Chest X-ray. View position: PA
Patient age: 80
Patient sex: M
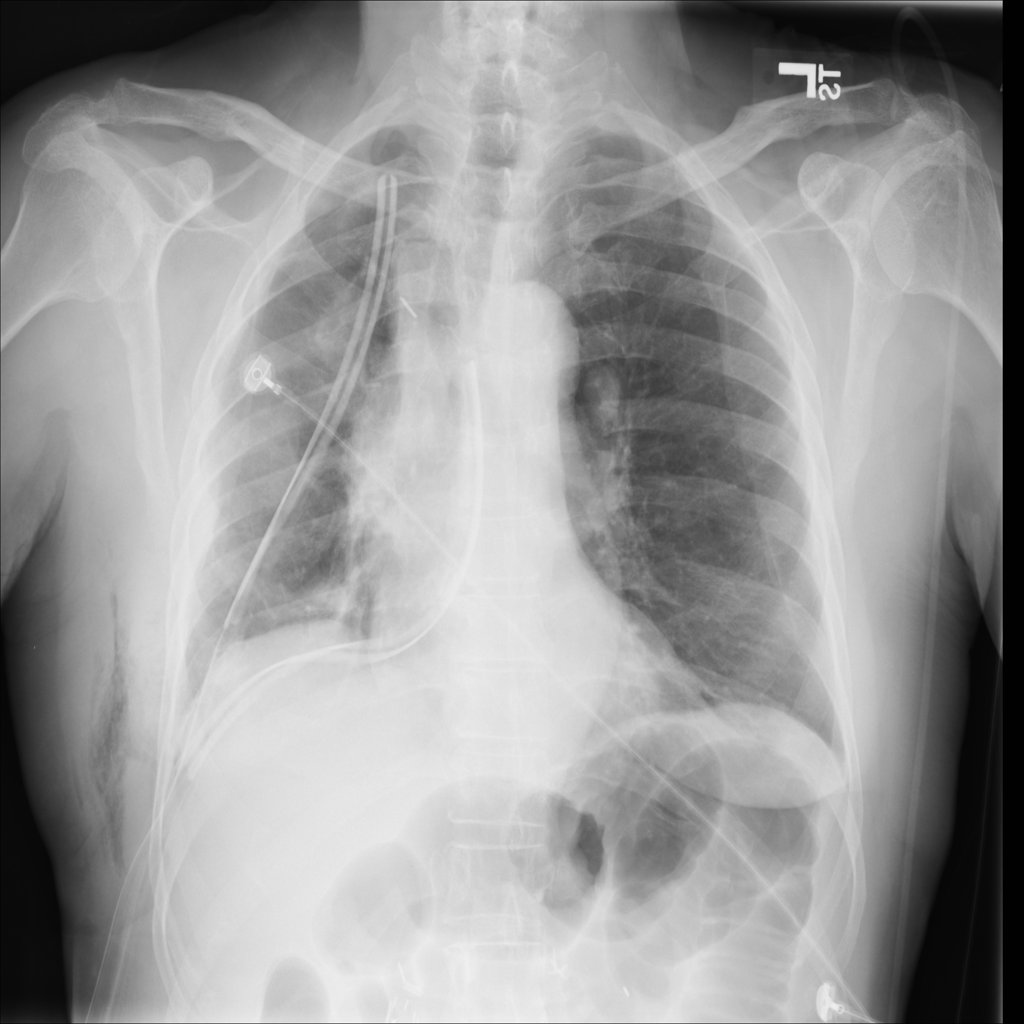
Finding: Pneumothorax